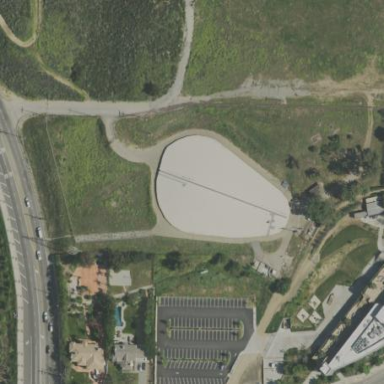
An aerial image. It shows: Water storage tank building. The tank is used for storing water.